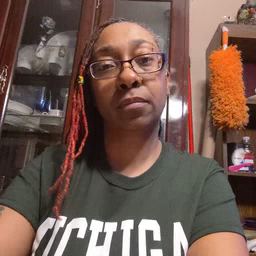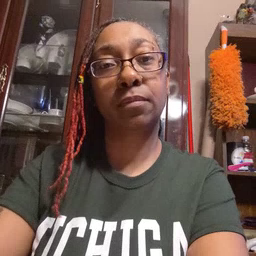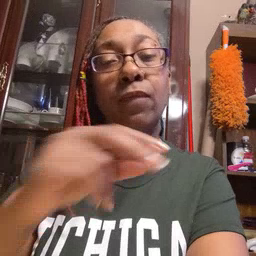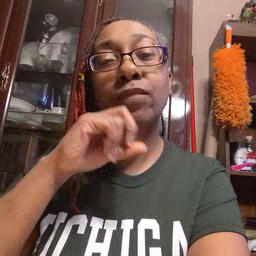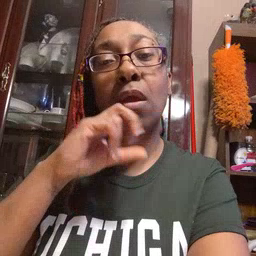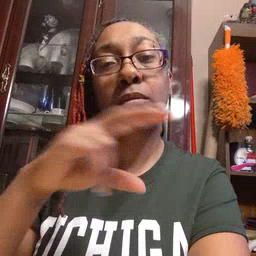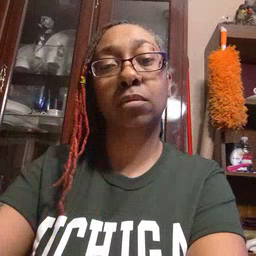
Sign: frog